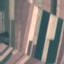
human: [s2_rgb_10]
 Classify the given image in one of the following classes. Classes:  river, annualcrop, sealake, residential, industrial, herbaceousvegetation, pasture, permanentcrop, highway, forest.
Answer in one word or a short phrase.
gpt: AnnualCrop